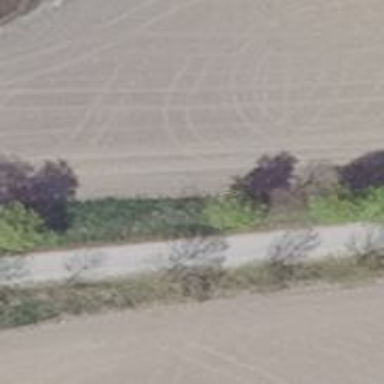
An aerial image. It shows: Row of deciduous broadleaved trees.